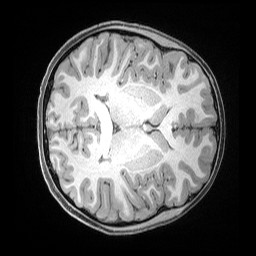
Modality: T1w
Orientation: axial
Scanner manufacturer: siemens
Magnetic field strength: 3 T
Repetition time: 2.53 s
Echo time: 0.00169 s